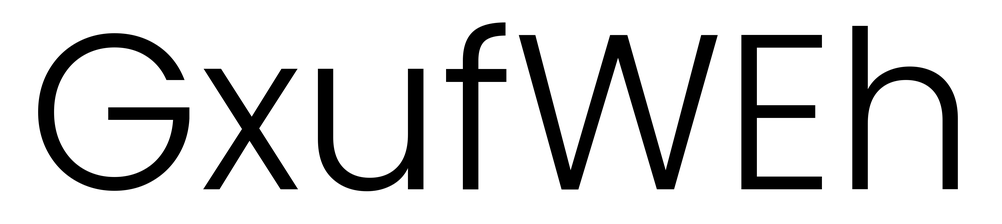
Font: Poppins-Light